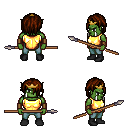
a pixel art fantasy rpg character, male body template, orc, green skin, gold chest armor, teal pants, brown bangs hairstyle, gold tiara, leather bracers, black shoes, spear, four views (front, back, left, right), 2x2 character sprite sheet, small pixel art, hard edges, no anti-aliasing